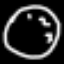
Label: clock